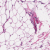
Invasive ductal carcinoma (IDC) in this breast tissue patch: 0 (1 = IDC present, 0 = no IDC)